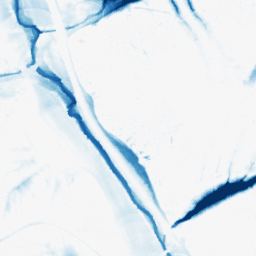
Category: morphological
Decomposition family: morphological_ellipse
Decomposition parameters: operation: closing
width: 30
height: 50
Upsampling method: quadratic
Upsampling parameters: scale: 2
Upsampling scale: 2